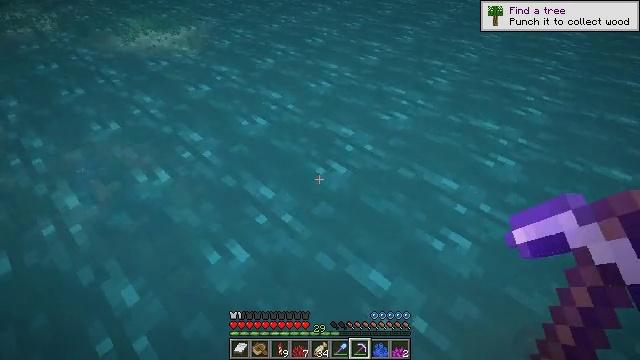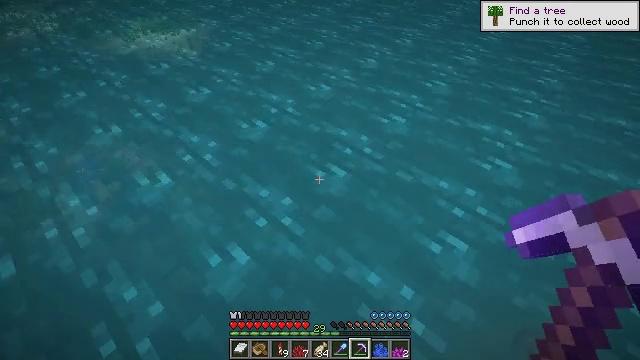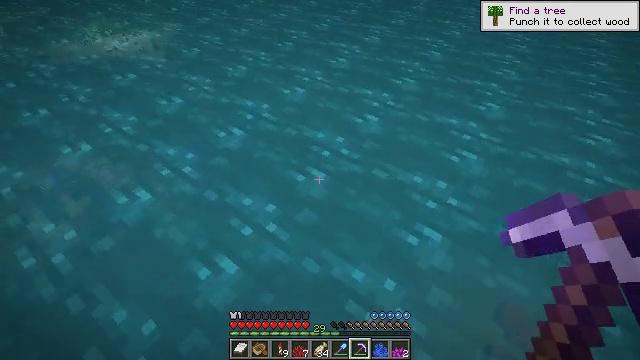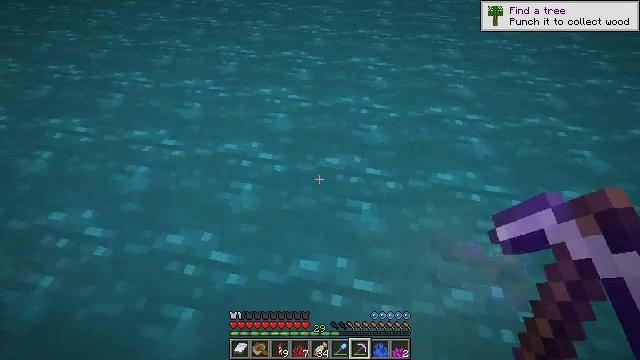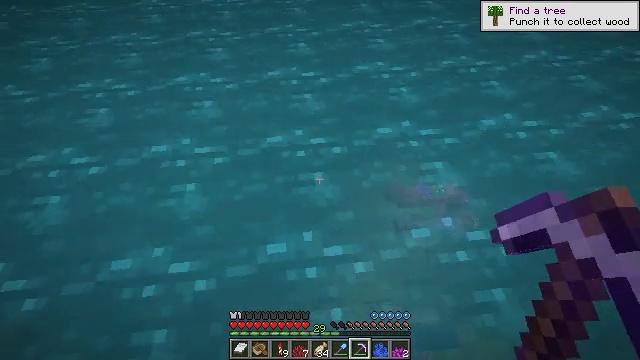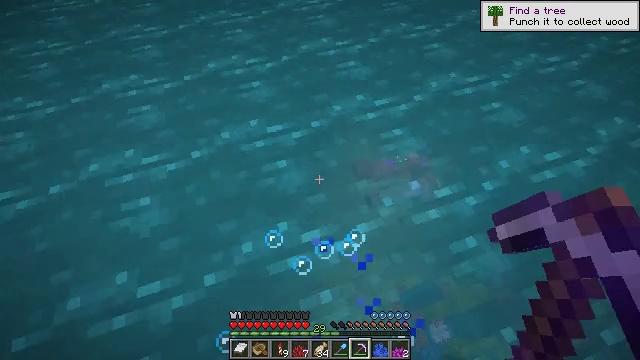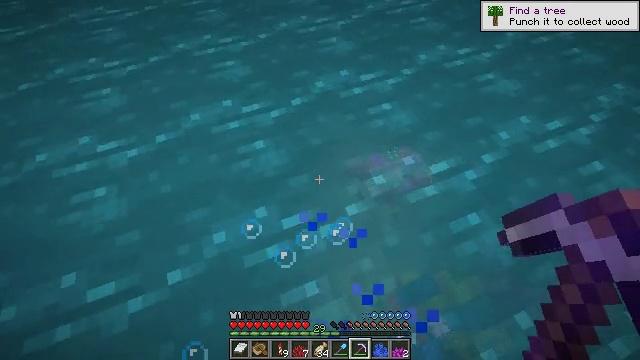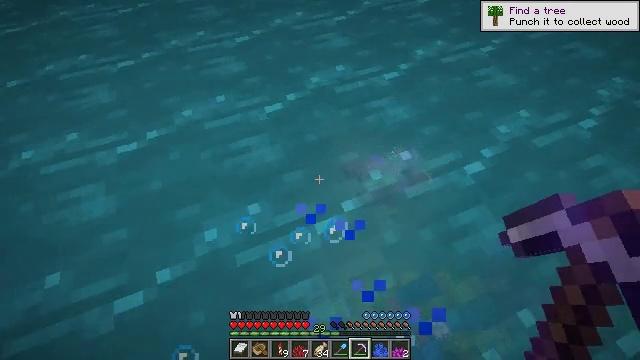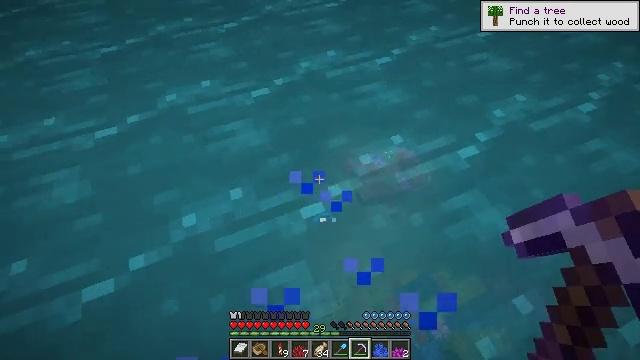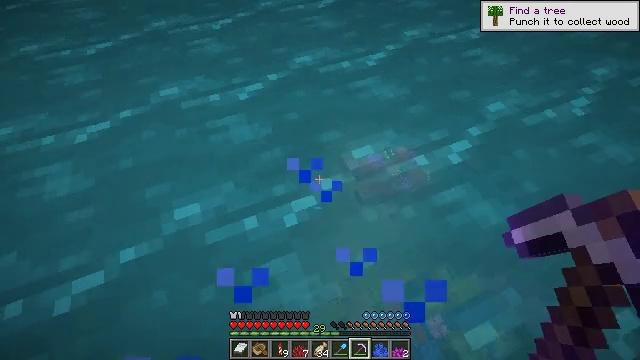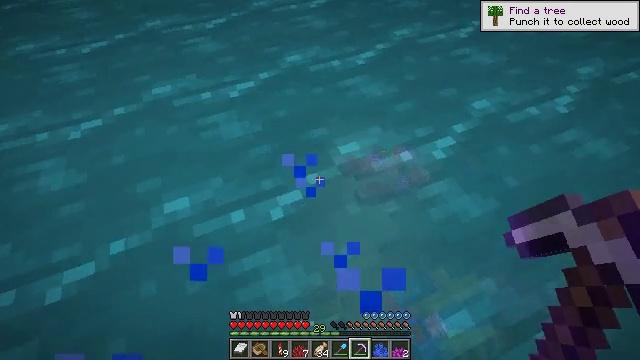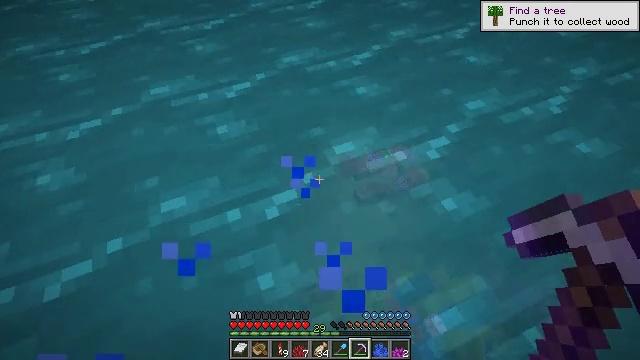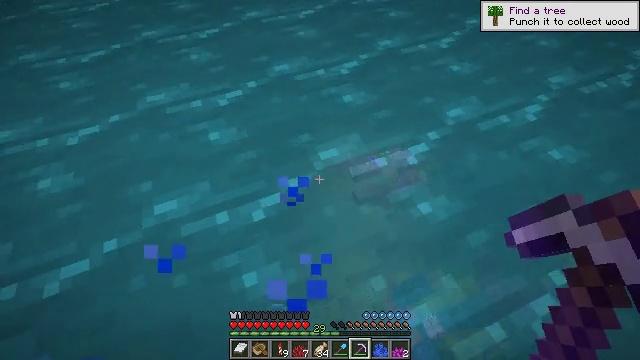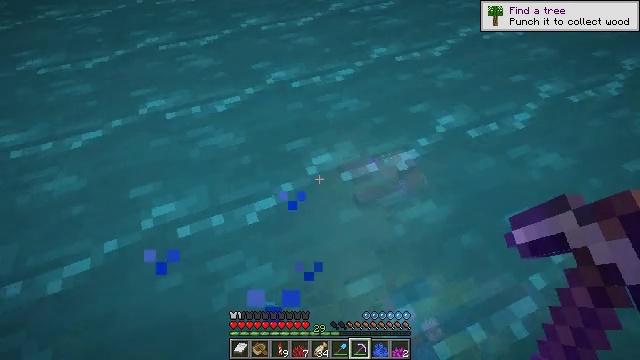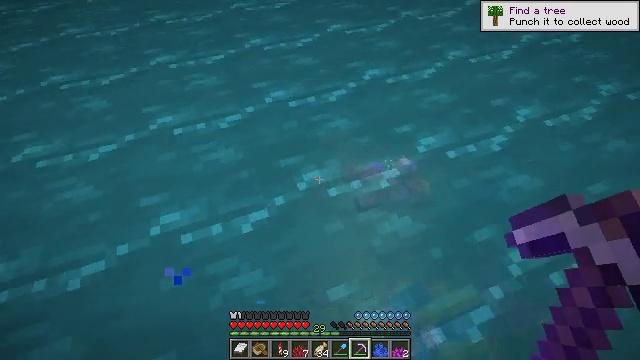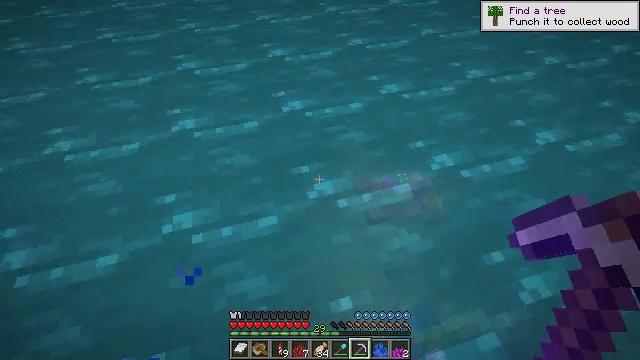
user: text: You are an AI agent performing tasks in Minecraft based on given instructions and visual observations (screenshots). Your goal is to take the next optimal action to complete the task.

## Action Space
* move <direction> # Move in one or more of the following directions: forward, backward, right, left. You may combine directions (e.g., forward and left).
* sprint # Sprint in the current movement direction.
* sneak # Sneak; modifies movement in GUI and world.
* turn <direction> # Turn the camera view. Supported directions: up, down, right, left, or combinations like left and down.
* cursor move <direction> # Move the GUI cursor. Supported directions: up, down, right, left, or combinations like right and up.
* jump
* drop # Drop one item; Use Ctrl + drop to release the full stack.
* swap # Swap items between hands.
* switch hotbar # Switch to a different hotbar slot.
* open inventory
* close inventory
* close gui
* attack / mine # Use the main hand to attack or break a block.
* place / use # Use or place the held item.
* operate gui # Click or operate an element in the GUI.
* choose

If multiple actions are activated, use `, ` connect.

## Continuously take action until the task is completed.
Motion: motion action
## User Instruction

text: Mine the fire coral wall fan from an underwater structure.
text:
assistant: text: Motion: jump
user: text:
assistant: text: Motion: turn right and down, jump
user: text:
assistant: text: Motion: turn right and down, jump
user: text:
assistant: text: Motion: move right, turn right and down, jump
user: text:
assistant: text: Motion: move back and move right, turn right and down, jump
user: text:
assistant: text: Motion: move back and move right, turn right, jump
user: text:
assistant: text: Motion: move back and move right, jump
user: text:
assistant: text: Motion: move back and move right, jump
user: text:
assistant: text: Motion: move back and move right, jump
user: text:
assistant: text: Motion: move right, jump
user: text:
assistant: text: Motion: move right, jump
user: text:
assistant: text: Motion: move right, jump
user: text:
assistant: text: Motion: jump
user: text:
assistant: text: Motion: turn left, jump
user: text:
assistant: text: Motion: turn left and up, jump
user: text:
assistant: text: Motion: turn left and up, jump
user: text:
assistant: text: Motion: turn left and up, jump
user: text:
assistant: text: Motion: turn left and up, jump
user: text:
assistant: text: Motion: turn left and up, jump
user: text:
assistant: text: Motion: turn left and up, jump
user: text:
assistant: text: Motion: turn left and up, jump
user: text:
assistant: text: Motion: jump
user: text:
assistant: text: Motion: jump
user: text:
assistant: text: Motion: jump
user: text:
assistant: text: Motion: jump
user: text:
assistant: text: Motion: jump
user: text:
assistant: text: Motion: jump
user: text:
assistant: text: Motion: sneak, jump
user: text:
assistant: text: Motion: sneak
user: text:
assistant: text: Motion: sneak